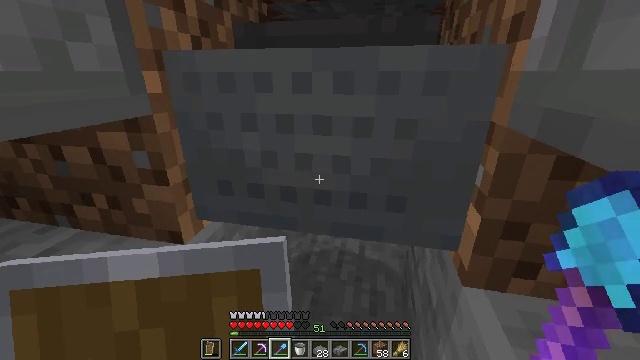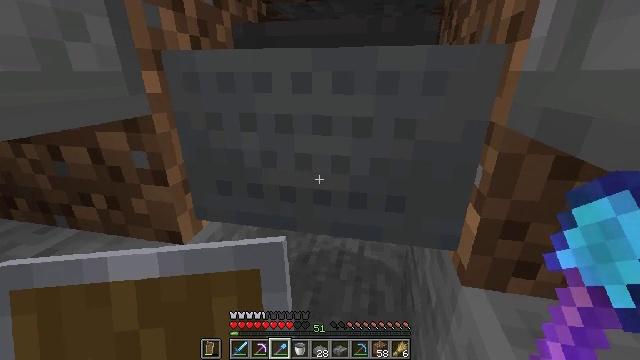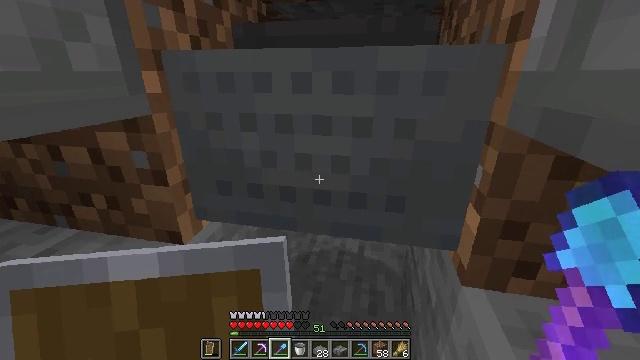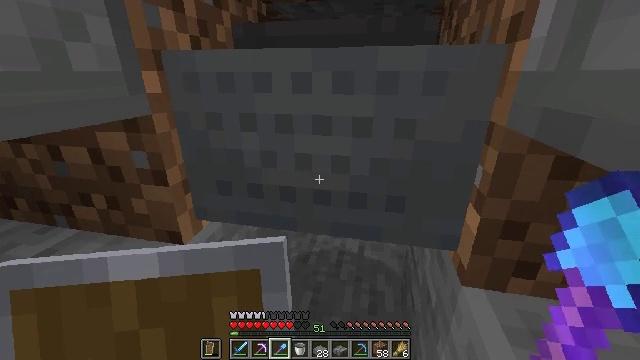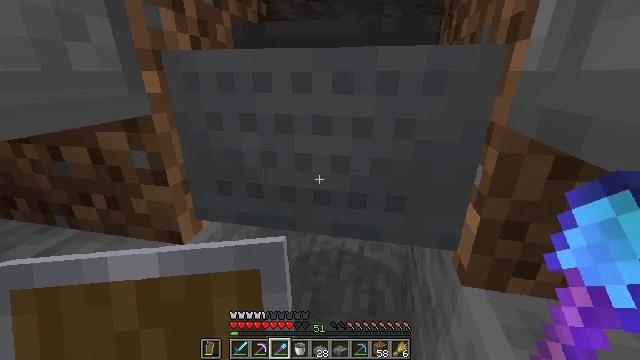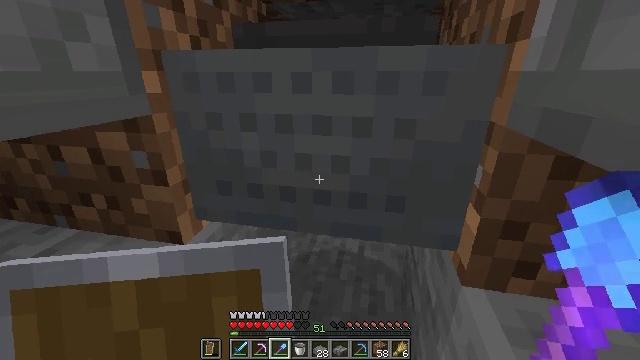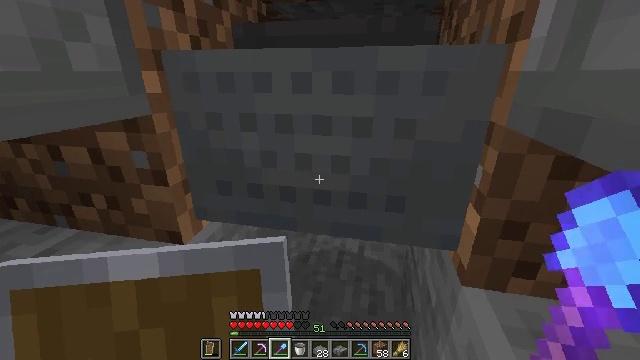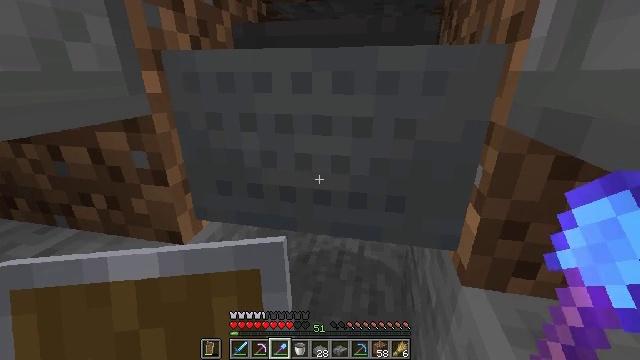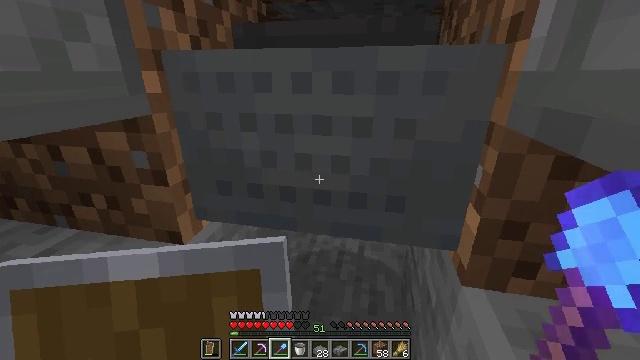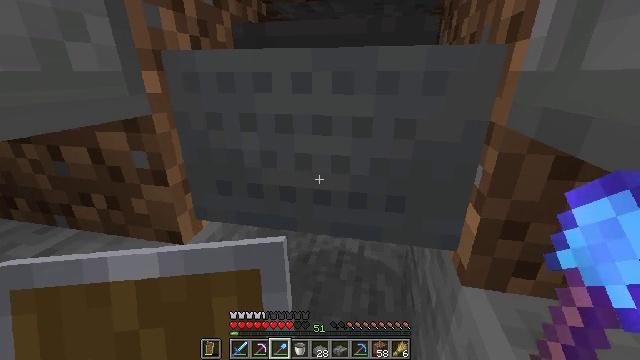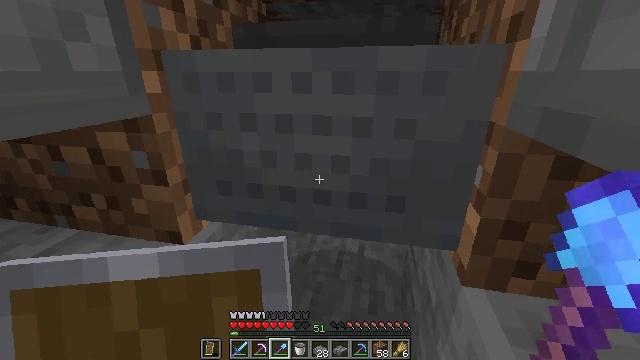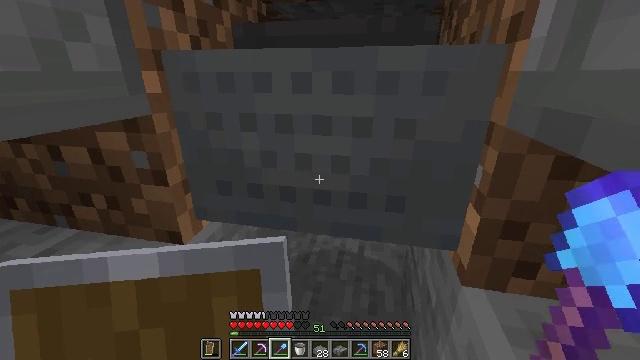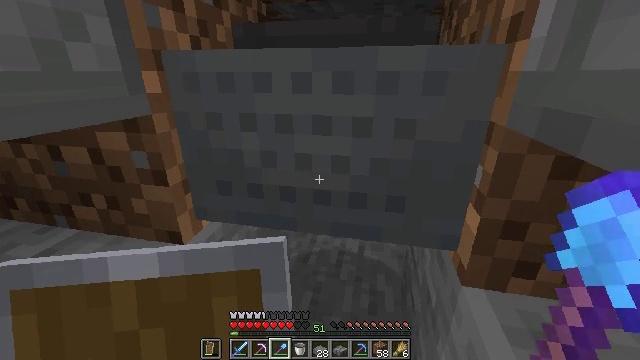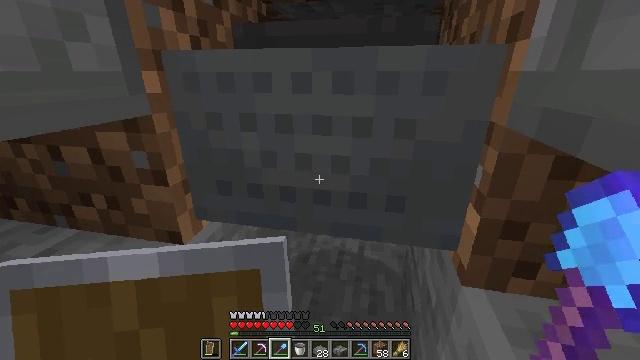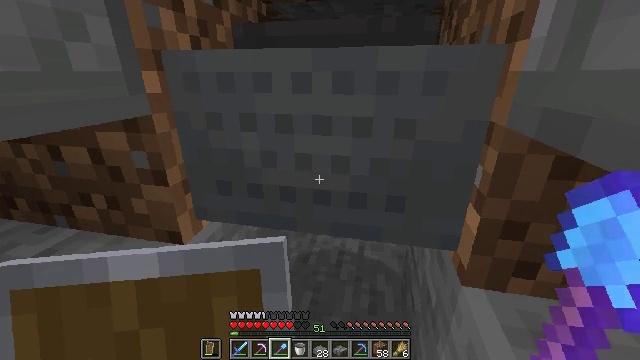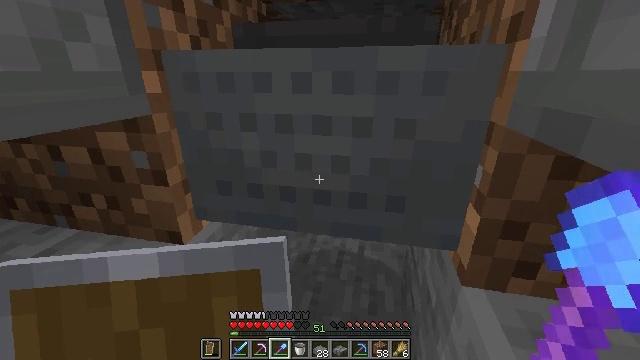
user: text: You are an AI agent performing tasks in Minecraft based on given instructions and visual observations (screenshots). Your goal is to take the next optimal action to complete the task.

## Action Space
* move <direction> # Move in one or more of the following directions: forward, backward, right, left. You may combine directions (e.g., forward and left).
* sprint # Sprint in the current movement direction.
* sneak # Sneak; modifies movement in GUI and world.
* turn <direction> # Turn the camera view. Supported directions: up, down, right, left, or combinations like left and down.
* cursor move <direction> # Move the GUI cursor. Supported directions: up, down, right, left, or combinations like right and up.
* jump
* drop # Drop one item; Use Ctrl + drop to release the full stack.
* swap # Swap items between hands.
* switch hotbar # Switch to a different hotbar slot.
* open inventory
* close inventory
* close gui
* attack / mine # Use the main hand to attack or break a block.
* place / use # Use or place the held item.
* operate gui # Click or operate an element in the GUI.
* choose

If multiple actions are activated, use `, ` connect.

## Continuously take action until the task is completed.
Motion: motion action
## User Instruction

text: Create the hopper minecart in the crafting table.
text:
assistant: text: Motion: no_op
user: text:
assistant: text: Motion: no_op
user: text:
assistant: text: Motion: no_op
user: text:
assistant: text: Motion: no_op
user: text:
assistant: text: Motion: no_op
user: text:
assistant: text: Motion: no_op
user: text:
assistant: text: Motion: no_op
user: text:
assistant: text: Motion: no_op
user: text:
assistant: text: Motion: no_op
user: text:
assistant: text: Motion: no_op
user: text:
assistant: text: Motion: no_op
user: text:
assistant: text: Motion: no_op
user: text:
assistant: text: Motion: no_op
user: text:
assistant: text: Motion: no_op
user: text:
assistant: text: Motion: no_op
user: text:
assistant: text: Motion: no_op
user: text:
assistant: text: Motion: no_op
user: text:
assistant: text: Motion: no_op
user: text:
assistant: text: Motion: no_op
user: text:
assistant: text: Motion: no_op
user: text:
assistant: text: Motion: no_op
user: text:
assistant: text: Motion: no_op
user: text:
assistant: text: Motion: no_op
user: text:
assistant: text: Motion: no_op
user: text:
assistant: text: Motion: turn left
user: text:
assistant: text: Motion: turn left and up
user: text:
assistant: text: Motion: turn left and up, attack / mine
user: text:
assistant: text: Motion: attack / mine
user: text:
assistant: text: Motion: attack / mine
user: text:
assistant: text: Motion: no_op